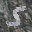
Label: 5